Current action and preconditions to check: path_clear

Your task: For each precondition in the list above, predict whether it will hold at this action.

Consider the current scene as observed from the mobile robot's camera, and analyze the predicted future states of all dynamic agents (e.g., people, animals, vehicles, or any moving entities) within the NEXT SECOND.

IMPORTANT: Only answer "very likely" if you are absolutely certain—based on strong, clear evidence—that a dynamic agent will violate the precondition in the predicted future state. Do NOT answer "very likely" for unlikely, ambiguous, or low-probability risks.

Ask yourself for each precondition: Is there a high probability, with clear and convincing evidence, that the predicted future states of any dynamic agent will interfere with the predicted future state of the currently executing action within the NEXT SECOND, causing that precondition to fail?

Assess the risk level based on these predictions. Use "likely" or "very likely" if motions create a clear risk of interference.

Use "neutral" or "improbable" if agents are nearby but their predicted paths are clearly diverging or non-conflicting.

Failure Risk Categories: "very improbable", "improbable", "neutral", "likely", "very likely"

Answer Format: Output ONLY the probability_of_failure value from these categories: "very improbable", "improbable", "neutral", "likely", "very likely"

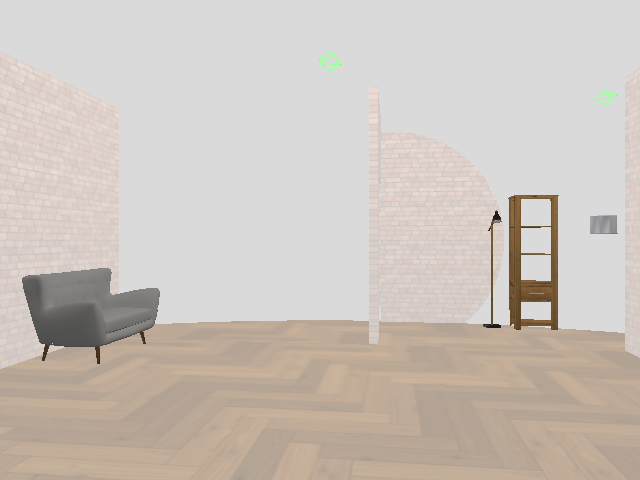

Answer: very improbable